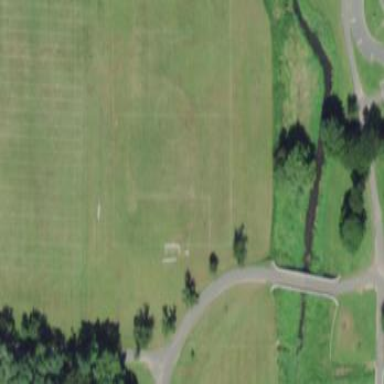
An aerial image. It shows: Field hockey pitch for leisure land sports.